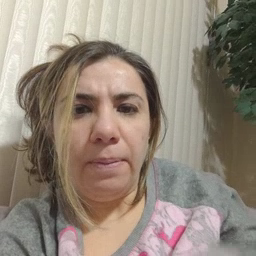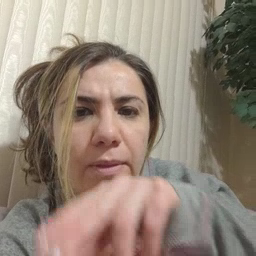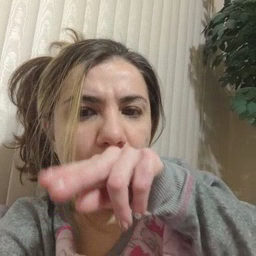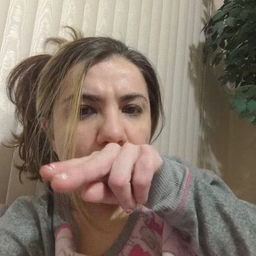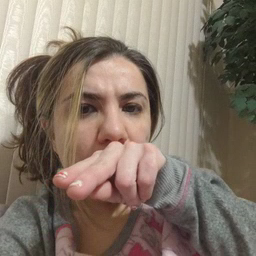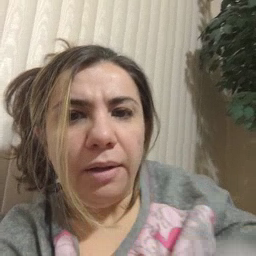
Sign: tongue